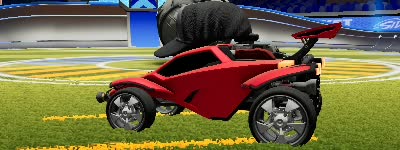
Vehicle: octane